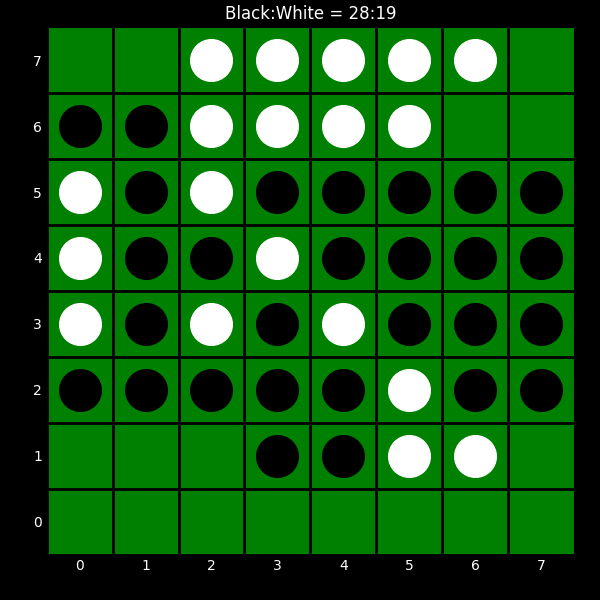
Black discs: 28
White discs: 19